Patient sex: F
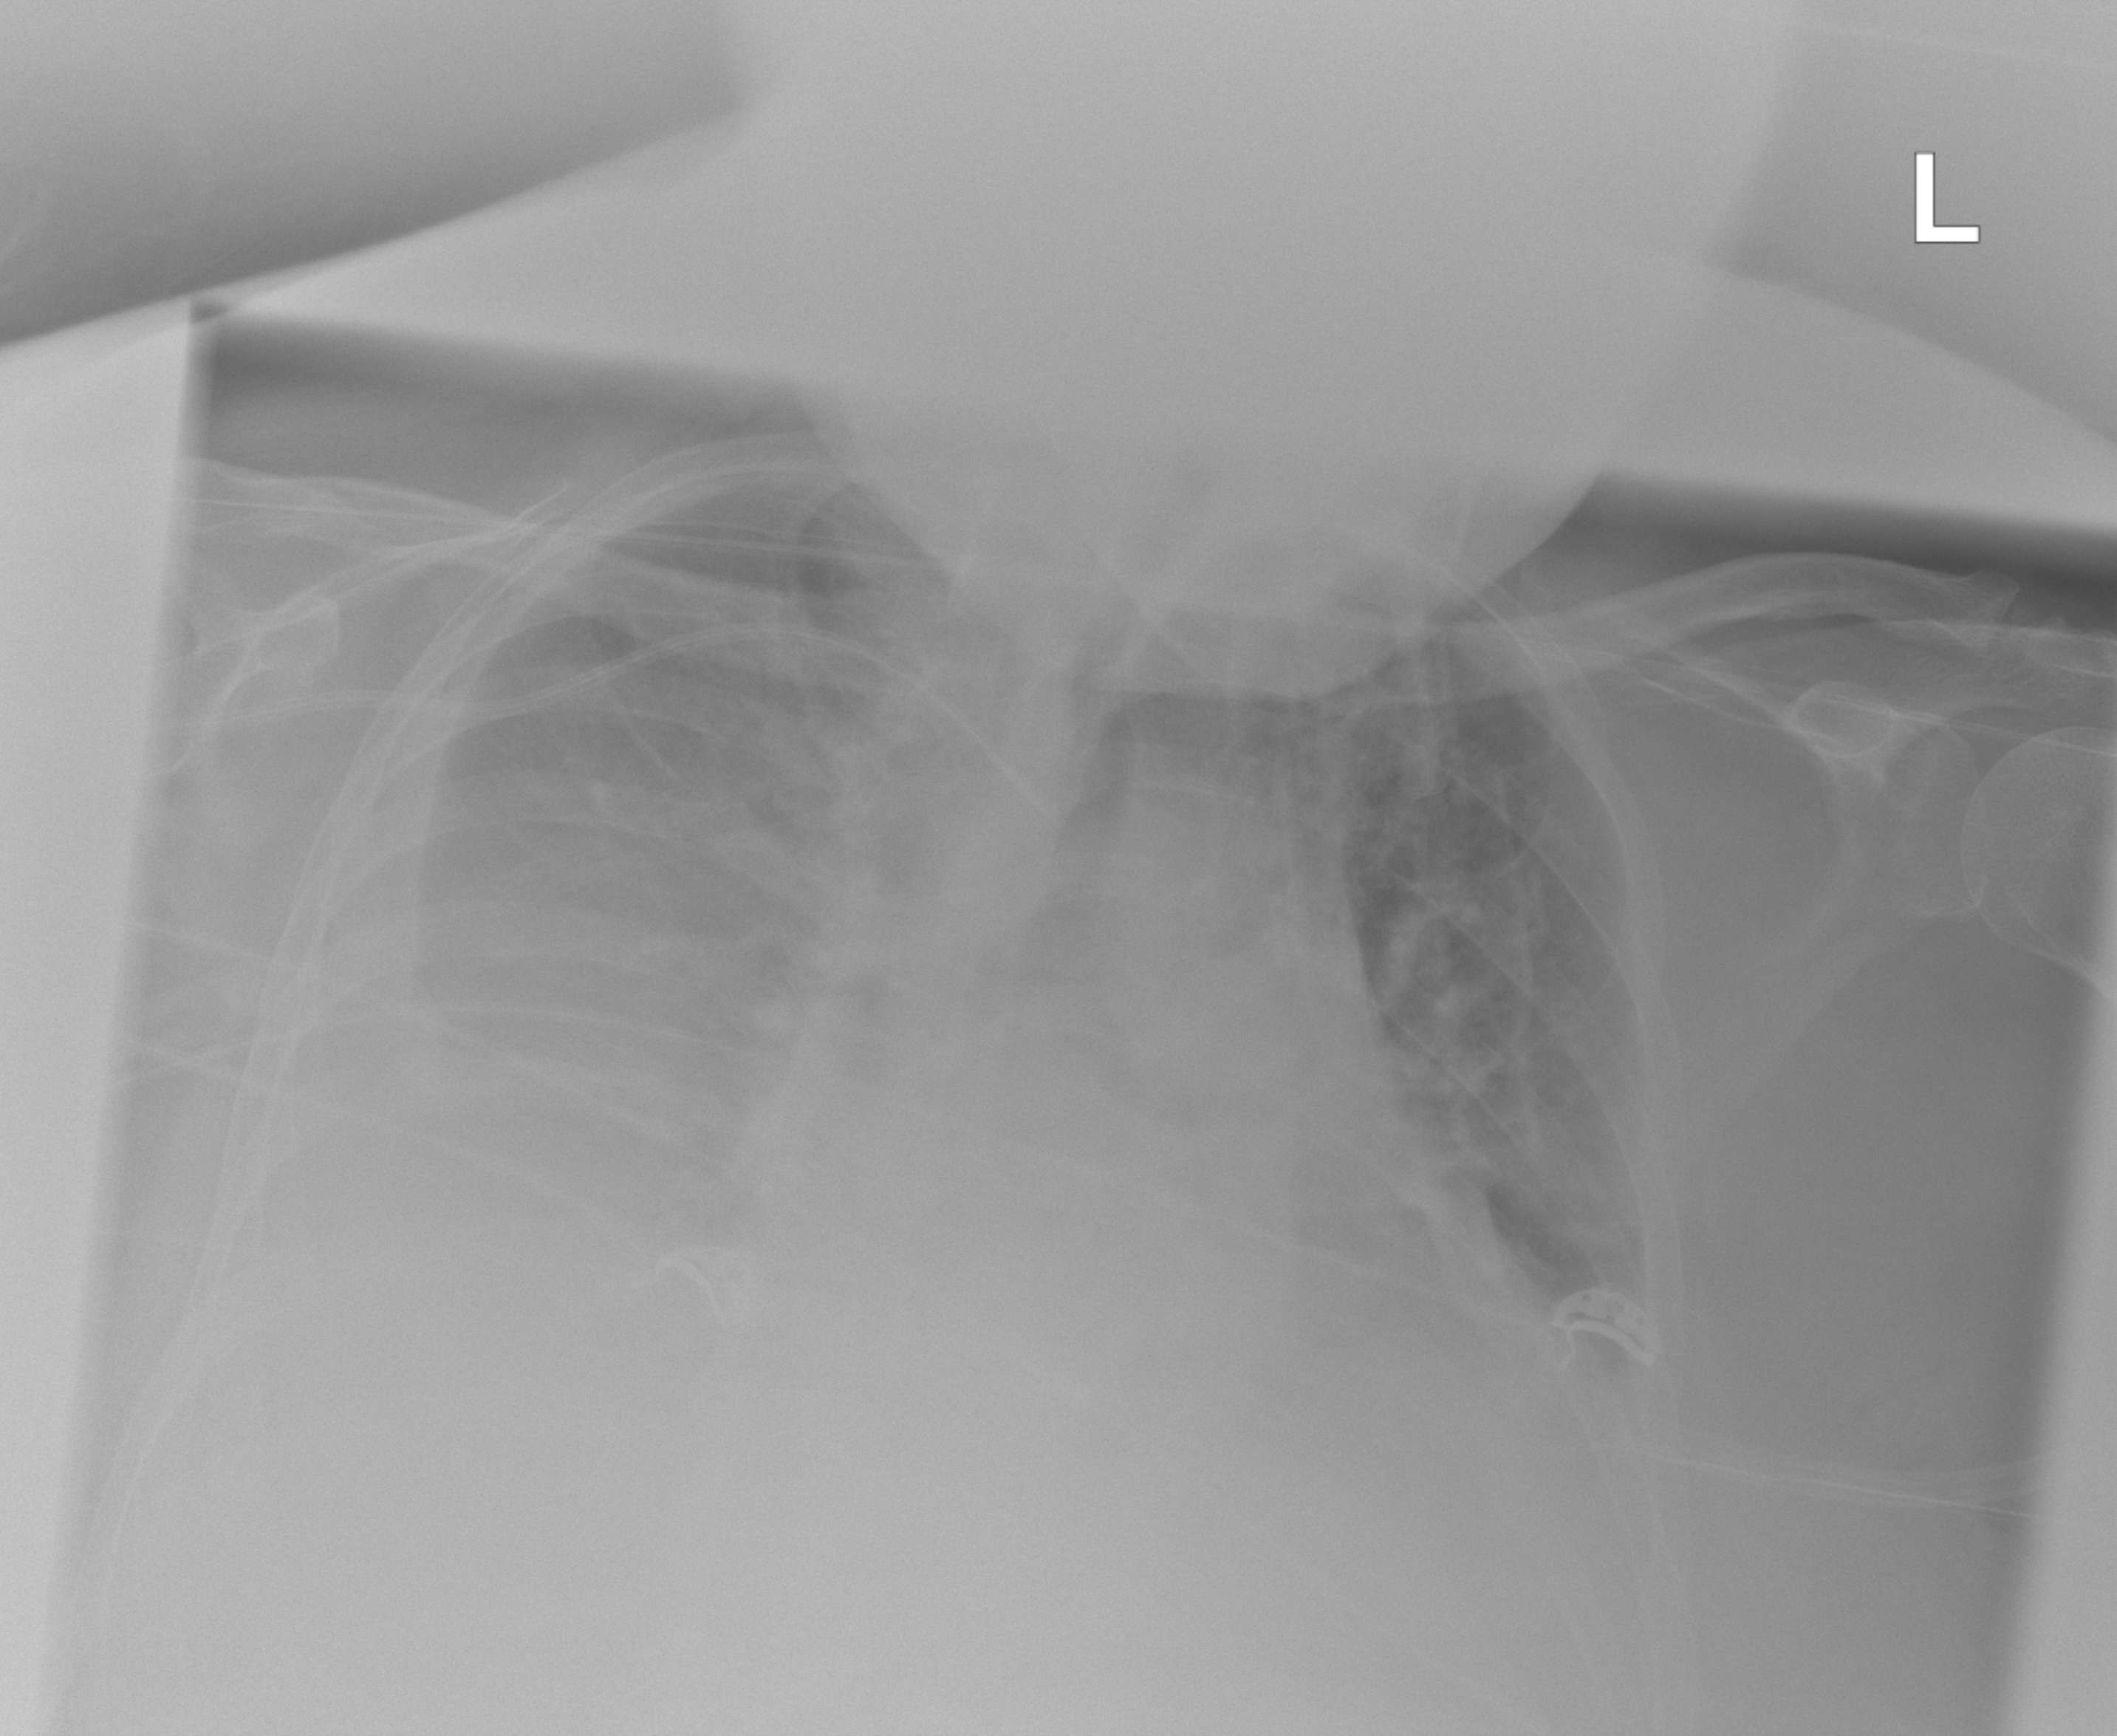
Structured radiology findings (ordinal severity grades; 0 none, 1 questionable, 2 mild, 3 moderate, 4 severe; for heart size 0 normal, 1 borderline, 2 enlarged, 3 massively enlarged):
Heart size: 2
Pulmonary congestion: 0
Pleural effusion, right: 3
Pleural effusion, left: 0
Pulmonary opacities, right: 3
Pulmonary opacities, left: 0
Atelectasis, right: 3
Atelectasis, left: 2